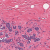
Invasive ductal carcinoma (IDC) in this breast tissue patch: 0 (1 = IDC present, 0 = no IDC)